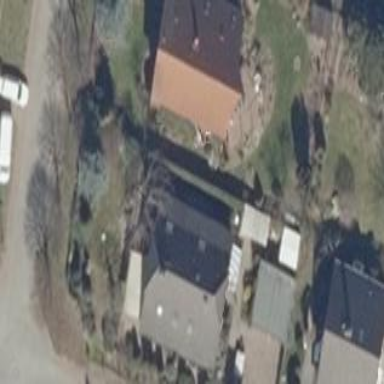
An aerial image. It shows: Detached building with half-hipped roof.